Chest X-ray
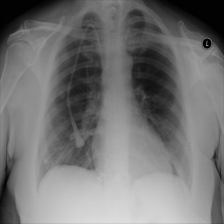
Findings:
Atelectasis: negative
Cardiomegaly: negative
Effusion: negative
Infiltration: negative
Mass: negative
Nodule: negative
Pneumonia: negative
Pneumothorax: negative
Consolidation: negative
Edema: negative
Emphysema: negative
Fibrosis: negative
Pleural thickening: negative
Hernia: negative